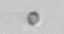
Label: nanoplankton_mix